Aerial crown-view tile of a tropical tree (Barro Colorado Island, Panama), acquired 20241014:
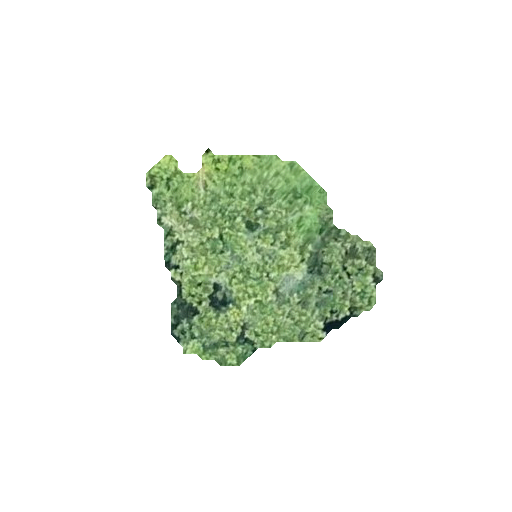
Species: Anacardium excelsum
GBIF accepted scientific name: Anacardium excelsum
Crown area: 53.64 m²